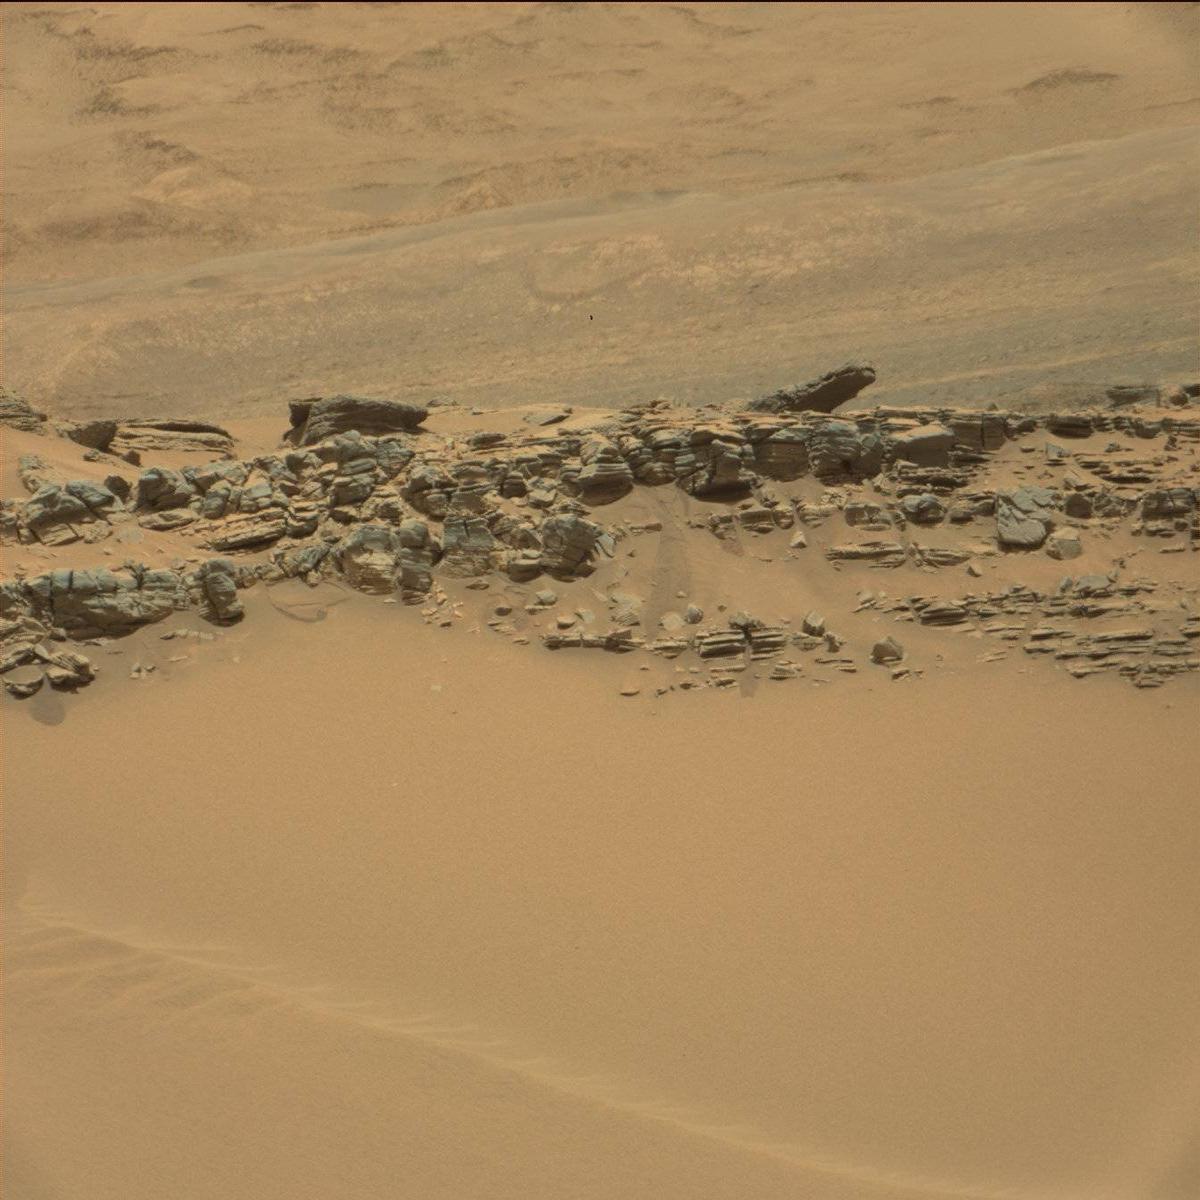
Terrain classes present: Bedrock, Ridge, Sand / Soil